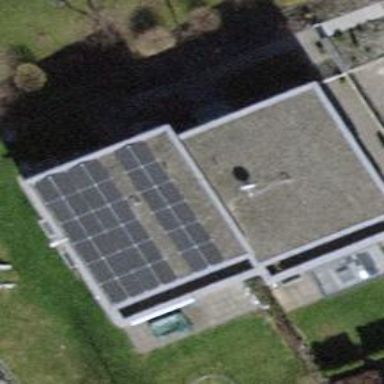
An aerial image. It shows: Solar power generator using photovoltaic panels.